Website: walmart
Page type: billing-address
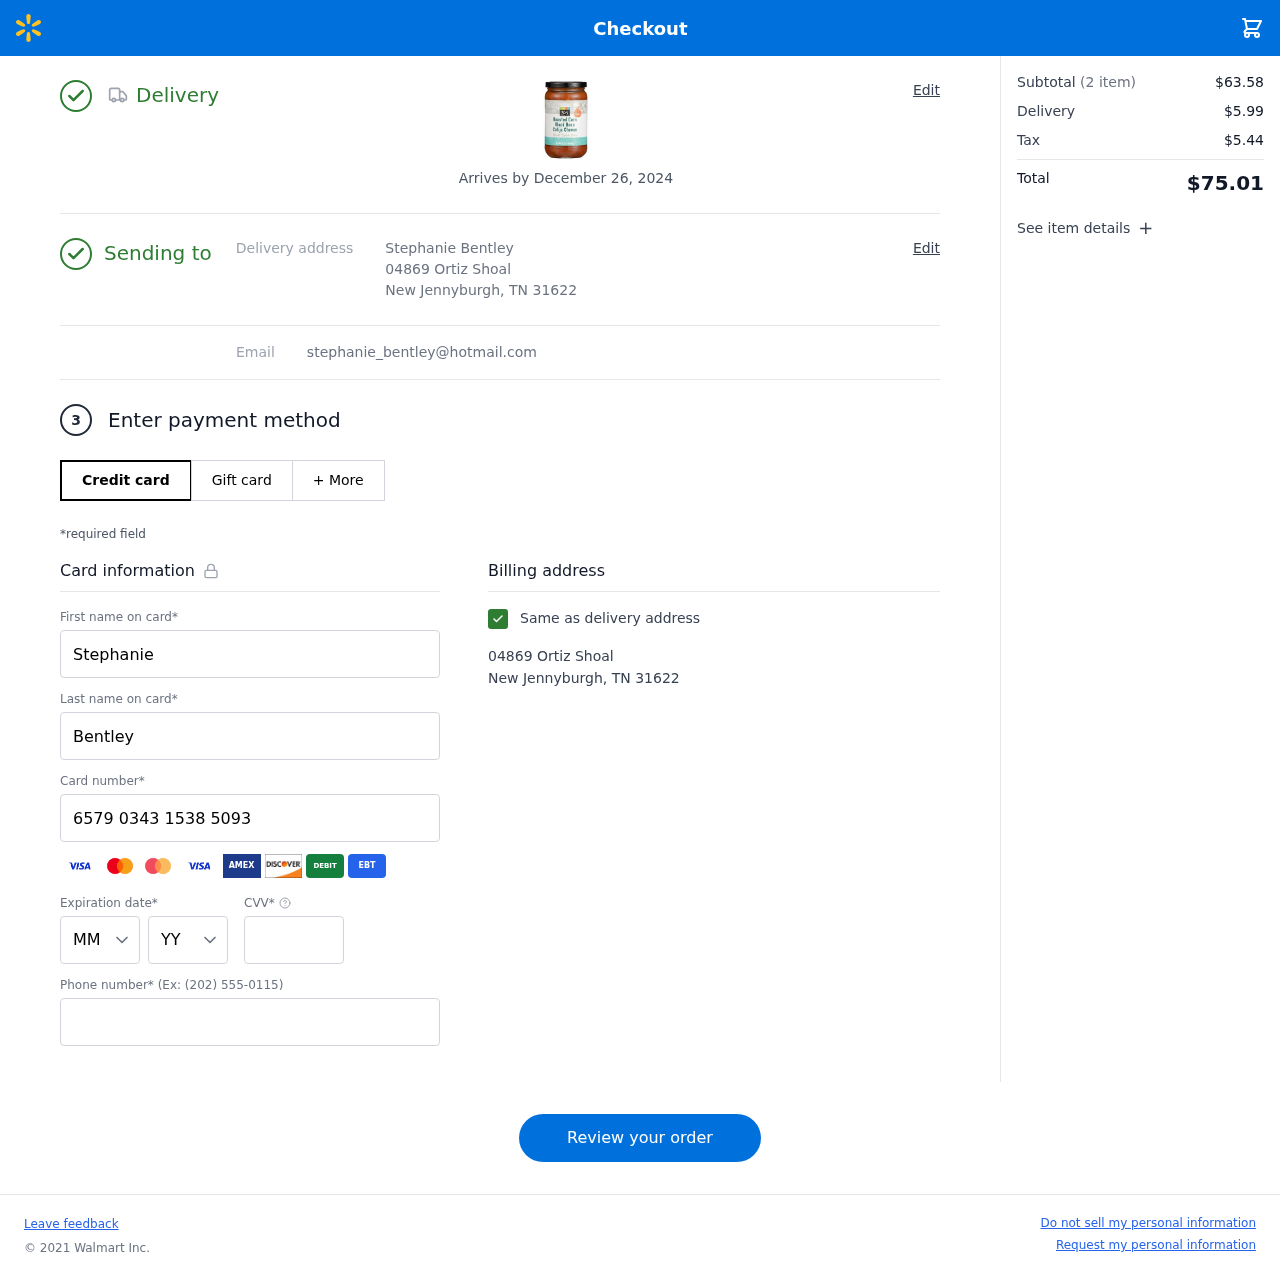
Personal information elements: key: PII_CARD_CVV
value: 283
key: PII_CARD_EXPIRY_MONTH
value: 03
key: PII_CARD_EXPIRY_YEAR
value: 28
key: PII_CARD_NUMBER
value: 6579 0343 1538 5093
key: PII_EMAIL
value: stephanie_bentley@hotmail.com
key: PII_FIRSTNAME
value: Stephanie
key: PII_FULLNAME
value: Stephanie Bentley
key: PII_LASTNAME
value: Bentley
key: PII_PHONE
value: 5459151410
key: PII_STREET
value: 04869 Ortiz Shoal
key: PII_CITY_STATE_ZIP
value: New Jennyburgh, TN 31622
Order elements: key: ORDER_DELIVERY_DATE
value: Arrives by December 26, 2024
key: ORDER_NUM_ITEMS
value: (2 item)
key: ORDER_SUBTOTAL
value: $63.58
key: ORDER_SHIPPING_COST
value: $5.99
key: ORDER_TAX
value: $5.44
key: ORDER_TOTAL
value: $75.01